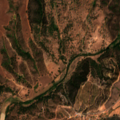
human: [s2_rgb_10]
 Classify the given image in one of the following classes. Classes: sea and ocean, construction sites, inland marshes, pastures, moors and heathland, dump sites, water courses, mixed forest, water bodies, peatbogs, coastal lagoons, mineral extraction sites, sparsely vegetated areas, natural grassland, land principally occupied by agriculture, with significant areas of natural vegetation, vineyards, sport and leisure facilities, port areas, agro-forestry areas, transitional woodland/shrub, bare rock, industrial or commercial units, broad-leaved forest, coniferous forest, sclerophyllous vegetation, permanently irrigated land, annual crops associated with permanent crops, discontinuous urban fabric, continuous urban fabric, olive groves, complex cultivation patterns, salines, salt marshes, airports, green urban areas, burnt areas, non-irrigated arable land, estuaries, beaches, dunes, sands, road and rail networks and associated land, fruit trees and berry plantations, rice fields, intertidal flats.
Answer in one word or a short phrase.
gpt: non-irrigated arable land, land principally occupied by agriculture, with significant areas of natural vegetation, agro-forestry areas, broad-leaved forest, transitional woodland/shrub